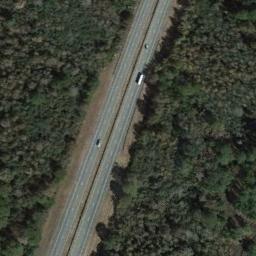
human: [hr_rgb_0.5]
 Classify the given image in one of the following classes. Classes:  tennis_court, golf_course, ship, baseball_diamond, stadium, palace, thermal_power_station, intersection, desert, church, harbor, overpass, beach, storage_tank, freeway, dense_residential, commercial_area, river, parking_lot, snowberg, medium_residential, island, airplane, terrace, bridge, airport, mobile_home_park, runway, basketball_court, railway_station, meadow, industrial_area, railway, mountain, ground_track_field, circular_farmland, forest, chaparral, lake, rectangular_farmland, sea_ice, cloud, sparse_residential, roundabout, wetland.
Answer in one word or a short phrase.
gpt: freeway